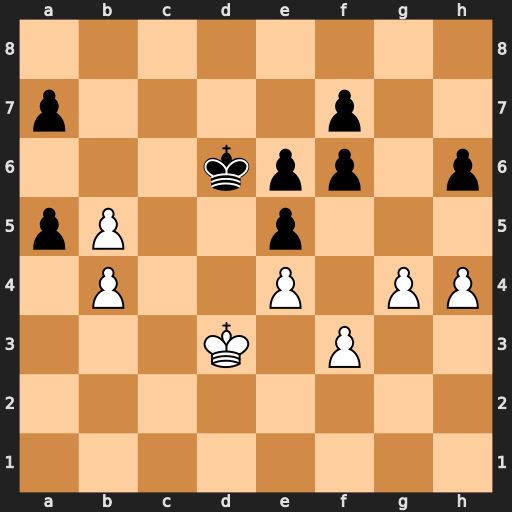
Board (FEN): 8/p4p2/3kpp1p/pP2p3/1P2P1PP/3K1P2/8/8
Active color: w
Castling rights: -
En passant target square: -
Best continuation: bxa5 Kc5 h5 Kxb5 f4 exf4 e5 Kc5 exf6